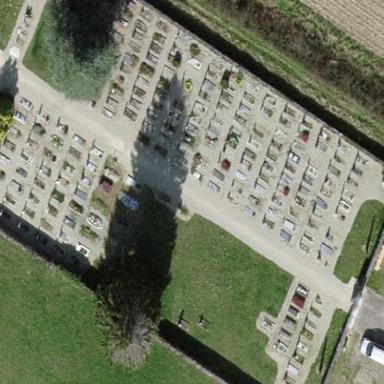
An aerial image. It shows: Cemetery.